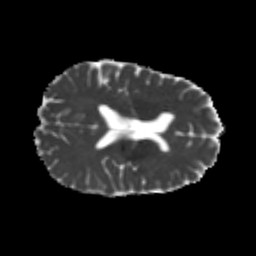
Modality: MD
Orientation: axial
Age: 26
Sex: male
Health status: healthy
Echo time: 0.074 s